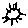
Label: sun